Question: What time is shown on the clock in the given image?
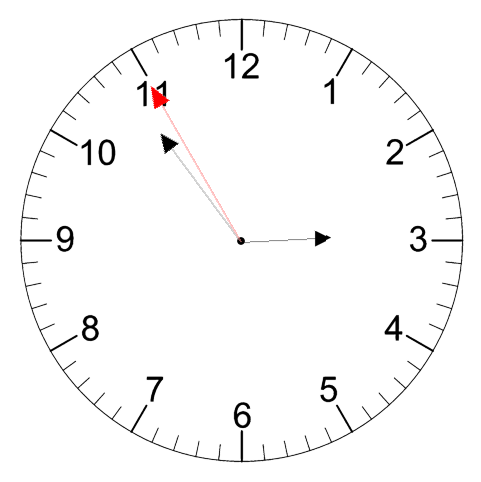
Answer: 02:53:55